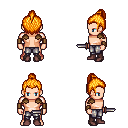
a pixel art fantasy rpg character, male body template, human, light skin, leather shoulder armor, metal pants, light blonde short topknot hairstyle, leather bracers, maroon shoes, dagger, four views (front, back, left, right), 2x2 character sprite sheet, small pixel art, hard edges, no anti-aliasing